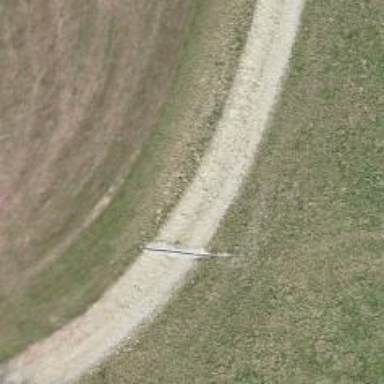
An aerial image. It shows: Track with grade 3 surface.